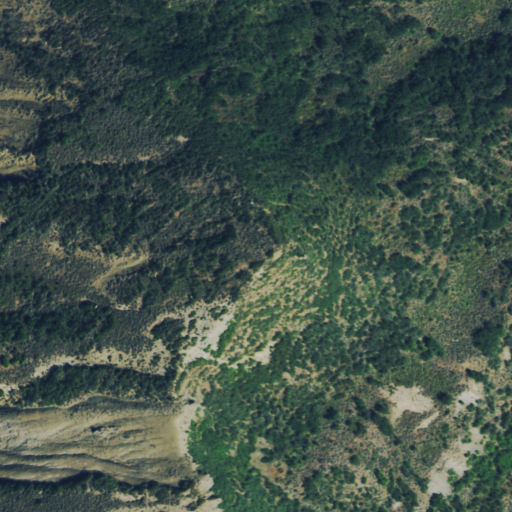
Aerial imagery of mountain in Colorado named Hooker Mountain containing deciduous forest, shrub, mixed forest, and evergreen forest